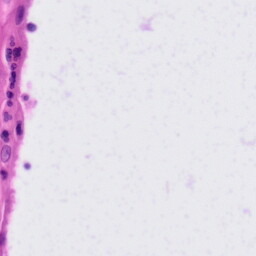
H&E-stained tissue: Tonsil